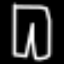
Label: pants